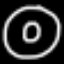
Label: donut